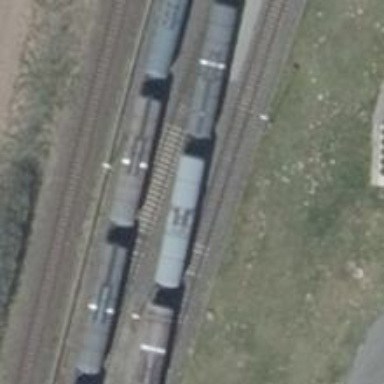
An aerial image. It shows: Rail spur service.